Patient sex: M
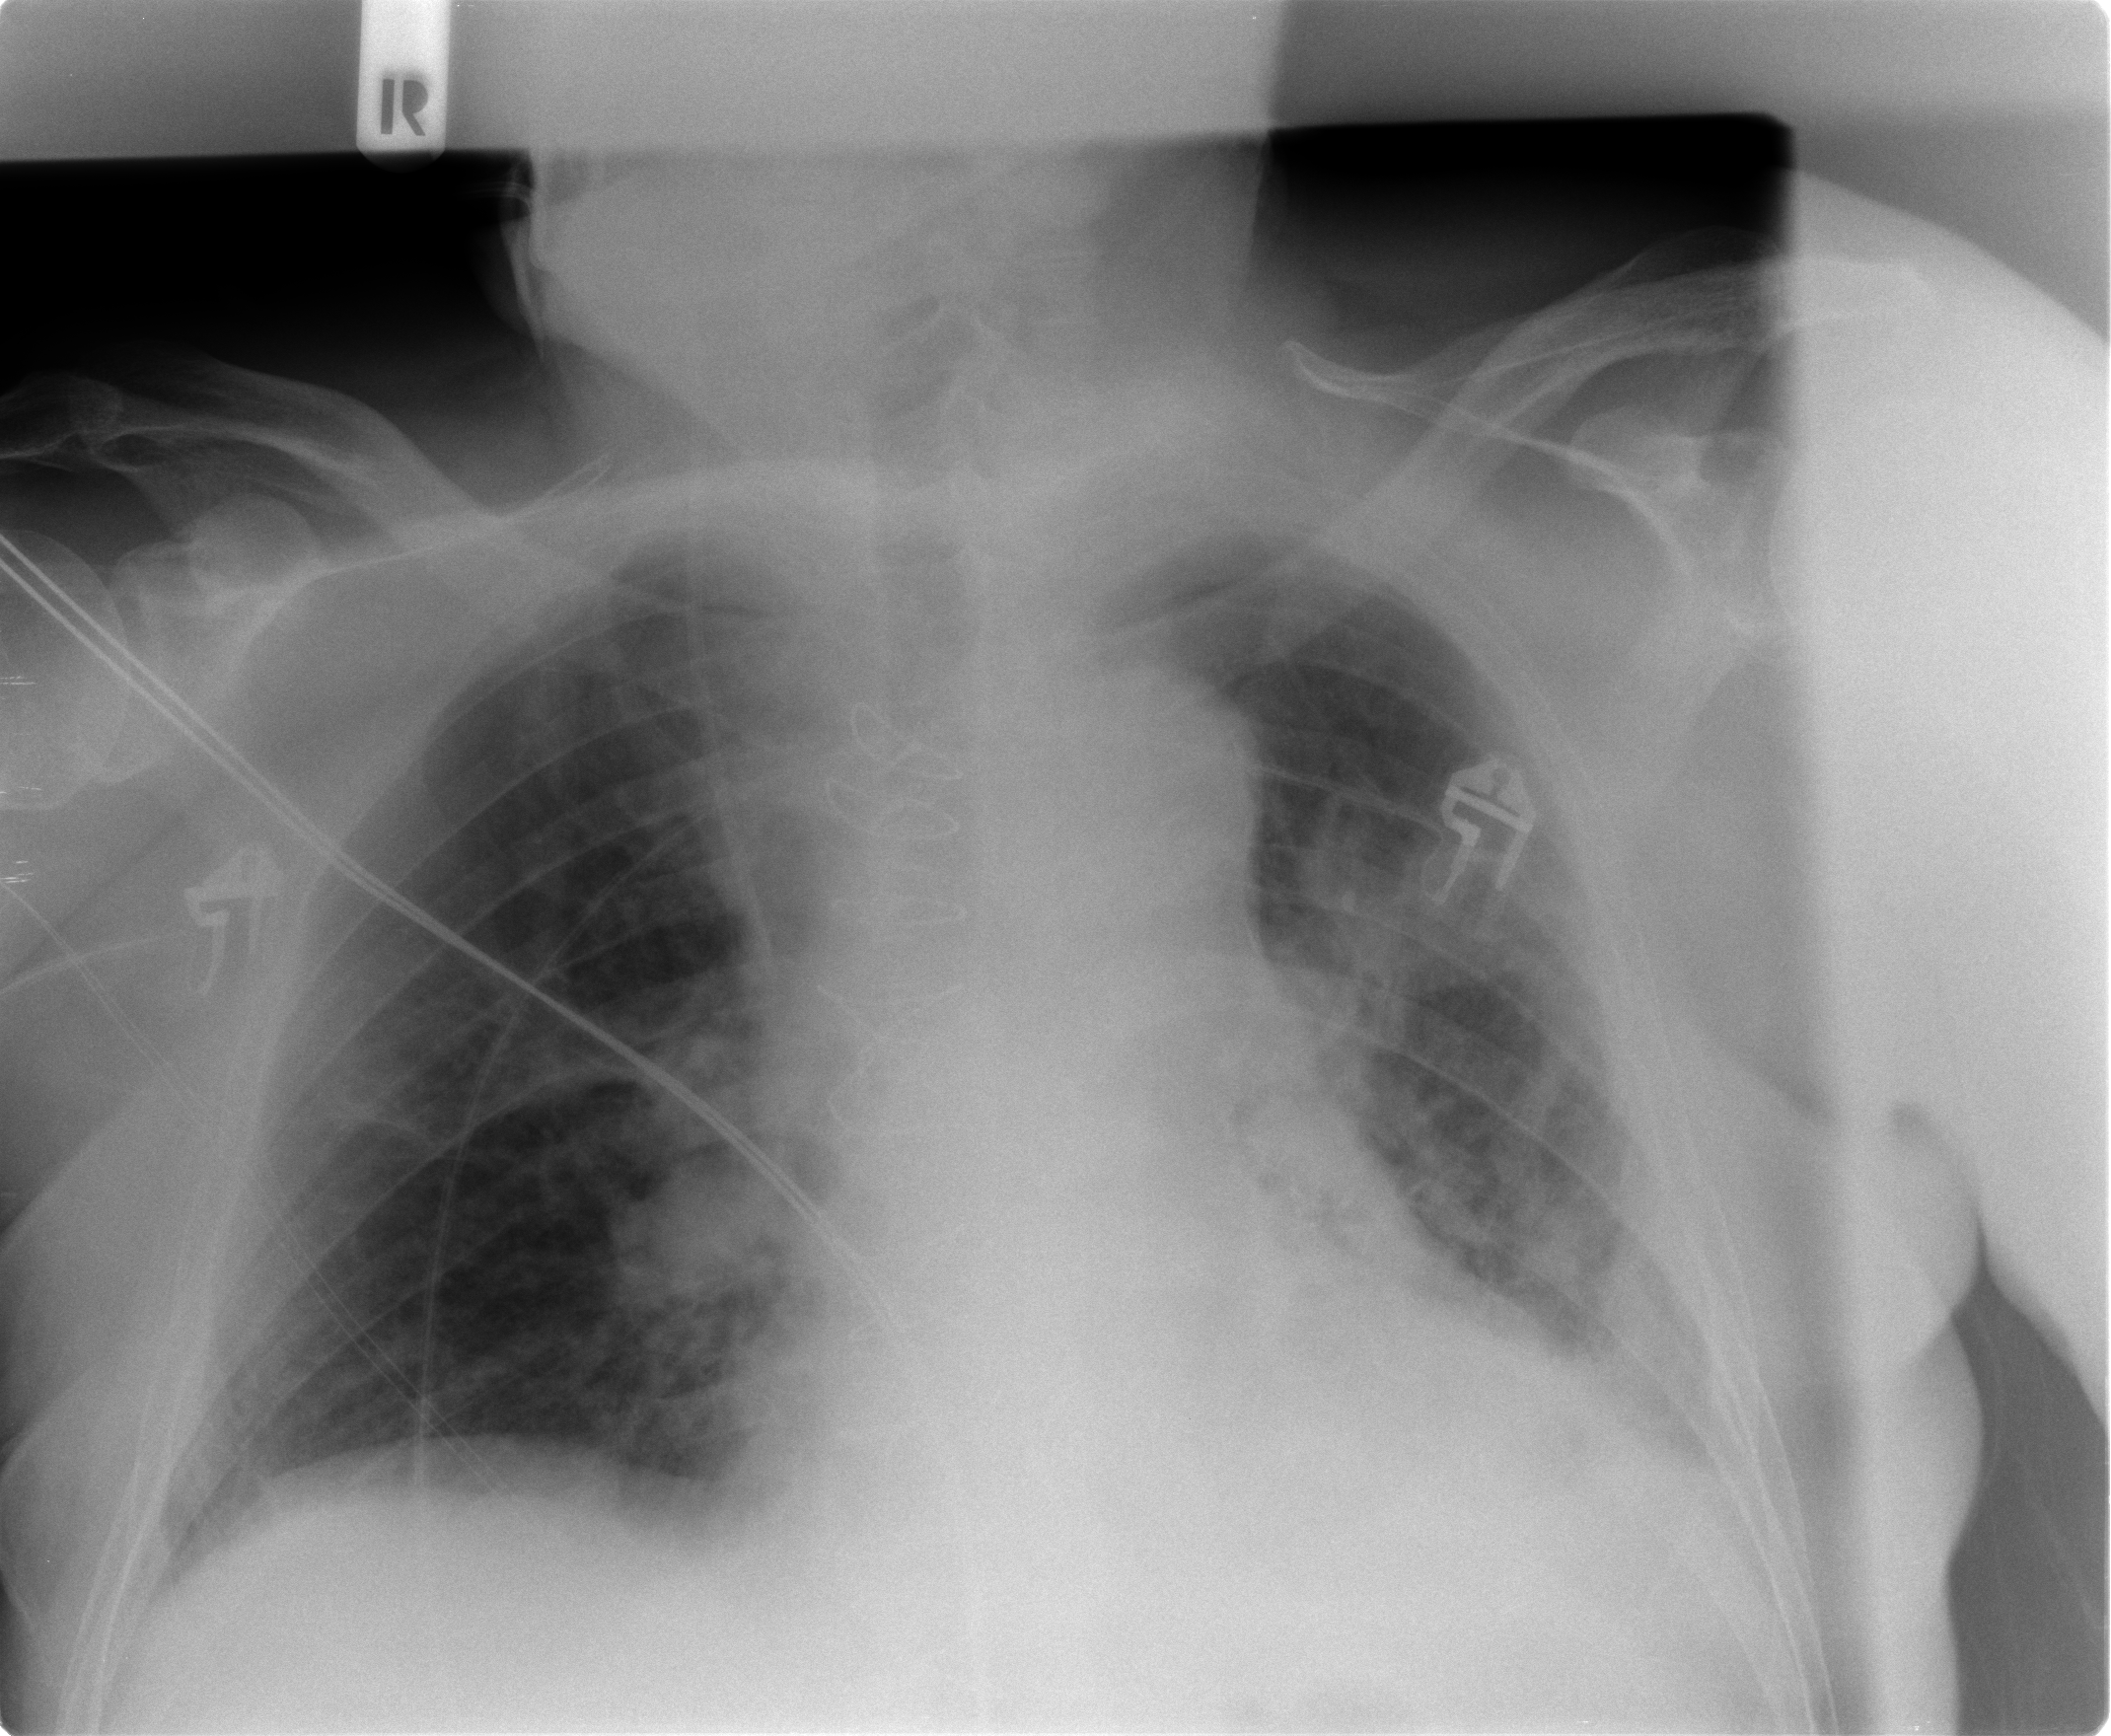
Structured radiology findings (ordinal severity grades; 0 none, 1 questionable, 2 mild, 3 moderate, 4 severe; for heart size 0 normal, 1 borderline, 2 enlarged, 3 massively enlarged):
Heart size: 2
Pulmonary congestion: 2
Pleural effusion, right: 1
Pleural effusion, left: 2
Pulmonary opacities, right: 1
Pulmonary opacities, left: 2
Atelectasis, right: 2
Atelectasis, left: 2